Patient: sex F, age 70
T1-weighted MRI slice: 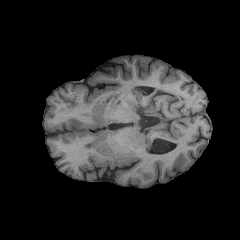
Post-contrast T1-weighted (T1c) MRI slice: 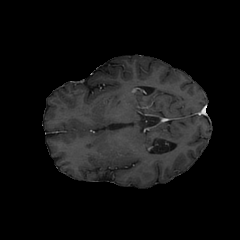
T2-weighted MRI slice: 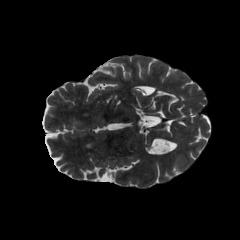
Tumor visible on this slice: no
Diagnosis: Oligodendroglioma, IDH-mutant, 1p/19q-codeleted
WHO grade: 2